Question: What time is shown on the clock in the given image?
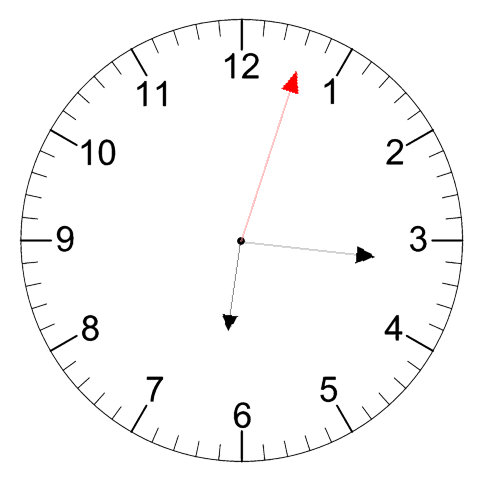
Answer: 06:16:03